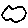
Label: cloud